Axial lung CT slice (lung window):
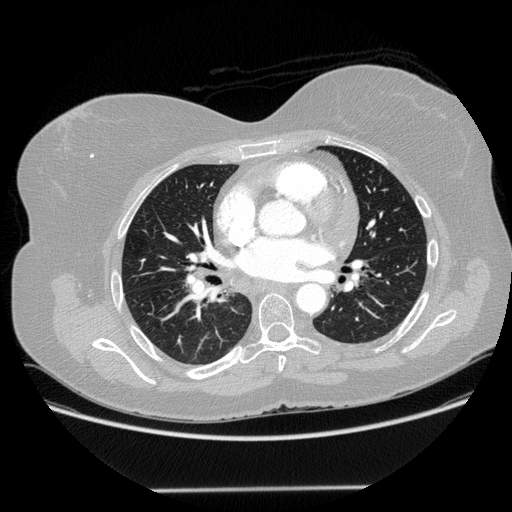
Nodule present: no